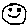
Label: smiley face